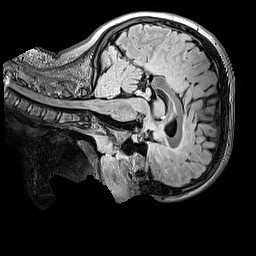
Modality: FLAIR
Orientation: sagittal
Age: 10
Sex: female
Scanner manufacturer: siemens
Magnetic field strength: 3 T
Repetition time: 5 s
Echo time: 0.388 s